Aerial crown-view tile of a tropical tree (Barro Colorado Island, Panama), acquired 20250414:
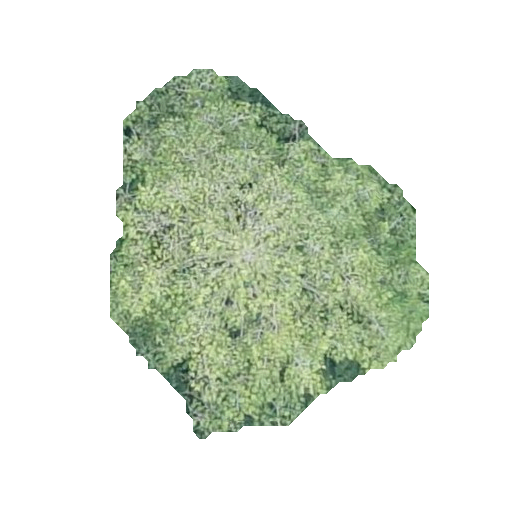
Species: Virola surinamensis
GBIF accepted scientific name: Virola surinamensis
Crown area: 120.498 m²